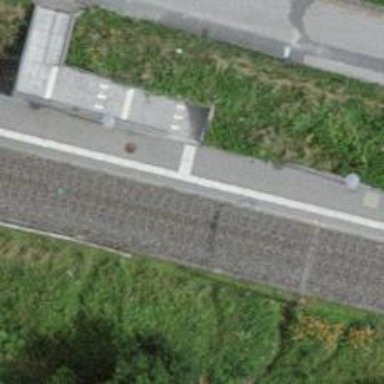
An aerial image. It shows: Railway switch.